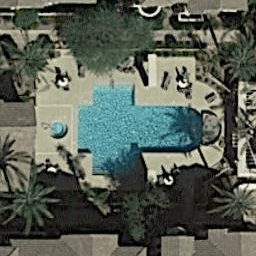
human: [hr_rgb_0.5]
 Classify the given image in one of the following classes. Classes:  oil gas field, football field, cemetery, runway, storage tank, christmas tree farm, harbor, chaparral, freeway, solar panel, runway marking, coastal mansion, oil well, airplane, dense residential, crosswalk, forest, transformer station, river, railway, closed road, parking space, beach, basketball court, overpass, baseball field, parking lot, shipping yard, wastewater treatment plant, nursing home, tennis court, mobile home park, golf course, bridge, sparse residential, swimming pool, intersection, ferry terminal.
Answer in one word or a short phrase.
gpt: swimming pool